Question: I have a situation under which I have to use $ (dollar sign) inside a MS SQL query since the table is named this way (e.g. ), but PHP recognizes part as a variable and then later on when I try to execute the code in the browser it throws an error e.g. "".
How do I escape this character?
Here is the part of the code I am trying to use:
'''
<?php
if (isset($_POST['submit'])) {
if ($_POST['password'] === 'mypass') {
$result = mssql_query("SET ANSI_NULLS ON;");
$result1 = mssql_query("SET ANSI_WARNINGS ON;");
$query = mssql_query("
TRUNCATE TABLE [fixed_assets].[dbo].[fa_masterdata];
INSERT INTO [fixed_assets].[dbo].[fa_masterdata]
SELECT
[My company name$Fixed Asset].[No]
,[My company name$Fixed Asset].[Description]
,[Search Description]
,[Description 2]
,[Location Code]
,[Vendor No_]
,[My company name$FA Depreciation Book].[Disposal Date]
,[My company name$FA Location].[Name]
,[My company name$Comment Line].Code
,[My company name$Comment Line].Comment
FROM [SQL SERVER NAME\INSTANCE].[MY COMPANY].[dbo].[My company name$Fixed Asset]
full outer join [SQL SERVER NAME\INSTANCE].[MY COMPANY].[dbo].[My company name$FA Location]
on [My company name$Fixed Asset].[FA Location Code] = [My company name$FA Location].[Code]
full outer join [SQL SERVER NAME\INSTANCE].[MY COMPANY].[dbo].[Record Link]
on [My company name$Fixed Asset].[No_] = convert(varchar(100),SUBSTRING([Record Link].[Record ID],8,8))
full outer join [SQL SERVER NAME\INSTANCE].[MY COMPANY].[dbo].[My company name$Comment Line]
on [My company name$Comment Line].[No_] = [My company name$Fixed Asset].[No_]
full outer join [SQL SERVER NAME\INSTANCE].[MY COMPANY].[dbo].[My company name$FA Depreciation Book]
on [My company name$FA Depreciation Book].[Fa No_] = [My company name$Fixed Asset].[No_]
where [My company name$Fixed Asset].[No_] != null");
echo "<br/><br/><div class='alert alert-success col-sm-offset-5 col-sm-2'><span>Fixed assets data imported from NAV successfully!!</span></div>";
} else {
echo "<br/><br/><span>Import failed! (wrong password entered?)";
}
}
?>
'''

Please advise. Any suggestion is more than welcome.
Thank you all.
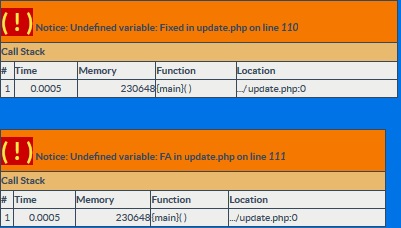
Answer: You can escape the '$' and then it won't be read as a variable by PHP.
'''
echo "\$test";
'''
Demo: <URL>
...
or since your query doesn't use single quotes just use single quotes for the string encapsulation.
'''
echo '$test';
'''